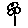
Label: flower